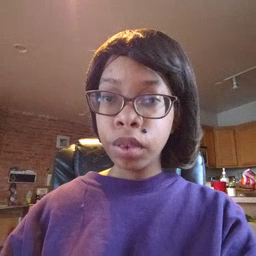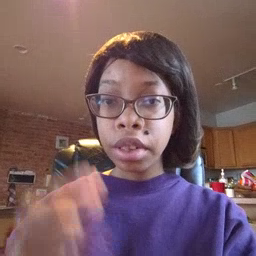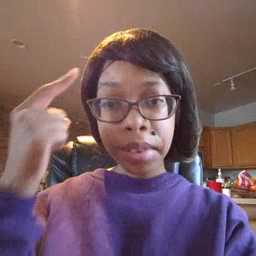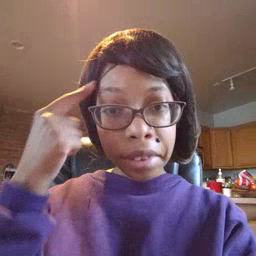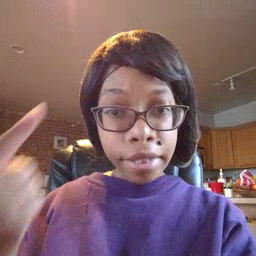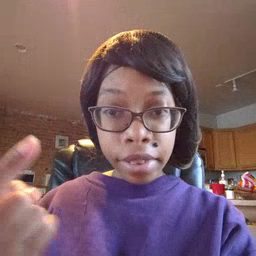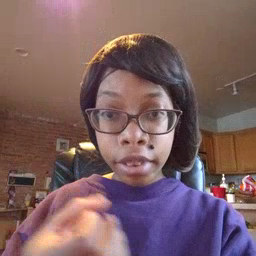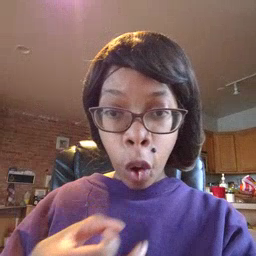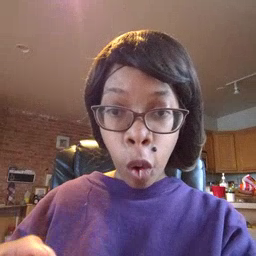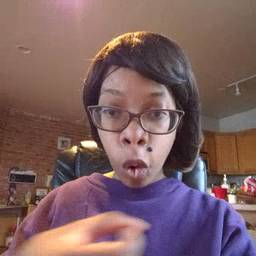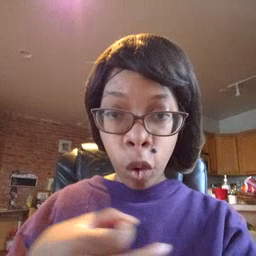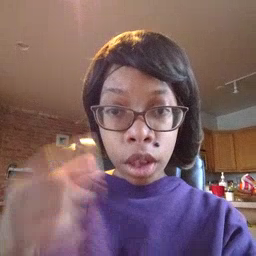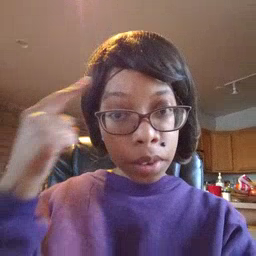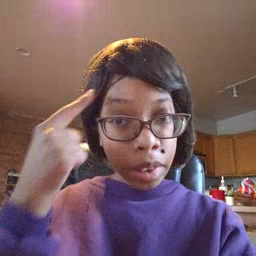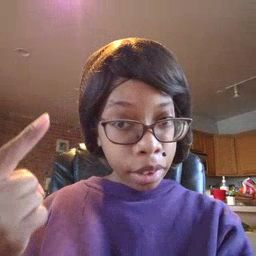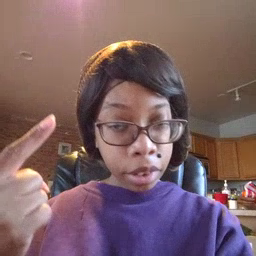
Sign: penny